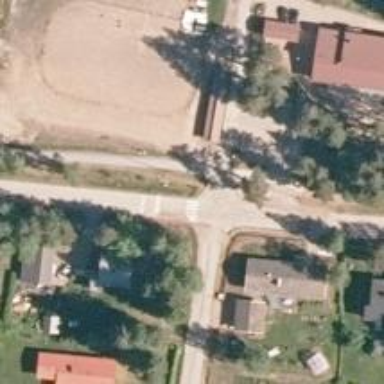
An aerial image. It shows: Asphalt road designated as living street.